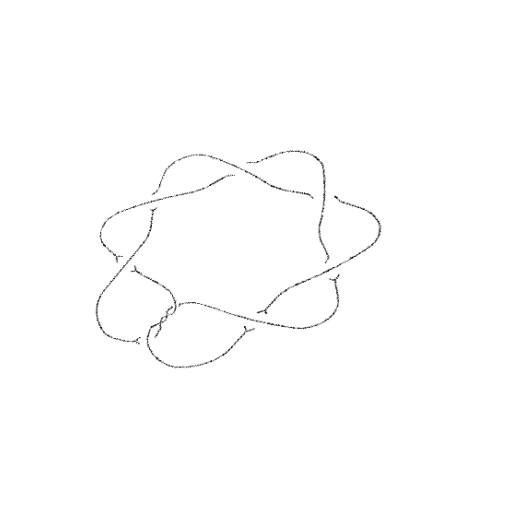
Crossing number: 10